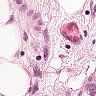
Metastatic tissue present: yes